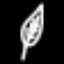
Label: leaf